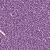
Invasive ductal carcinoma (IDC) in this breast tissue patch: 1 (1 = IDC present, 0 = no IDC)